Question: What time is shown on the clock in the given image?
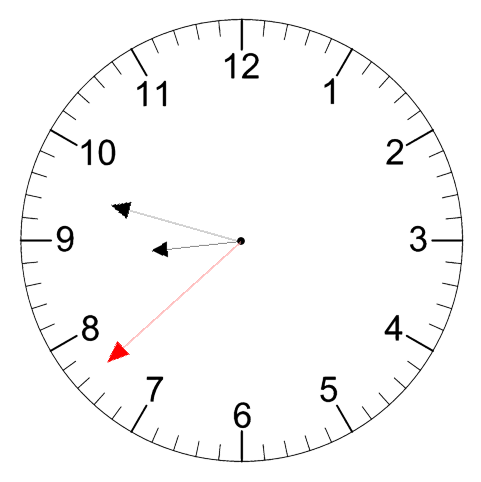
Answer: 08:47:38